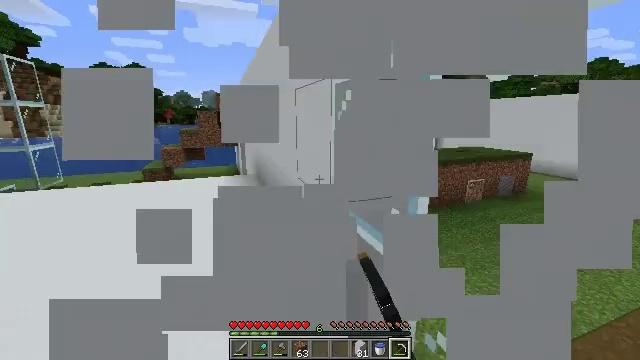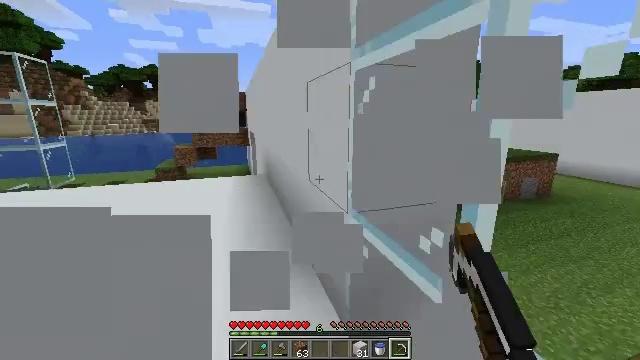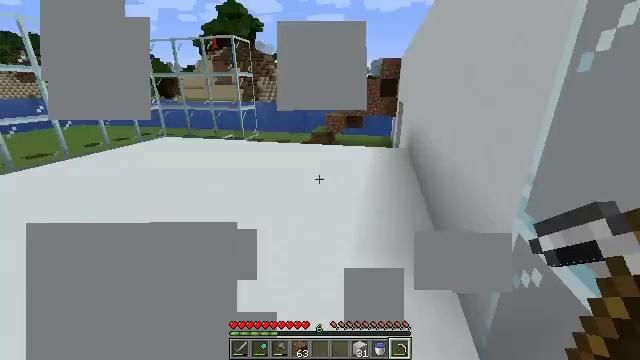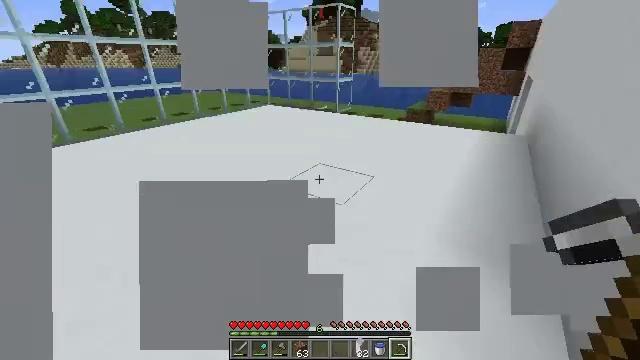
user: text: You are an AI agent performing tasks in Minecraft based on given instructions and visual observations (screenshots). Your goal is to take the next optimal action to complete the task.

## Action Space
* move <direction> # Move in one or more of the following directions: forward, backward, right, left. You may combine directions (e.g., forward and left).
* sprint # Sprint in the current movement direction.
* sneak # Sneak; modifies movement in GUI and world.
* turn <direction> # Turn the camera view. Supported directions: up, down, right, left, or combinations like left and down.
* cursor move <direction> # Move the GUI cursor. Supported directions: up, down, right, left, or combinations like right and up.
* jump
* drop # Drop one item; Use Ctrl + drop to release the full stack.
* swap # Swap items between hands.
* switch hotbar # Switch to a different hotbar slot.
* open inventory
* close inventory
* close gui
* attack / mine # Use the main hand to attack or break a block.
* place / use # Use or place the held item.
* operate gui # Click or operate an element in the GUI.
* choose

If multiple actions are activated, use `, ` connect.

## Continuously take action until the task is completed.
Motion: motion action
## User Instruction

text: Gather white concrete for building projects.
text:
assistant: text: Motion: move forward, turn left
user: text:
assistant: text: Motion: move forward, turn left and down
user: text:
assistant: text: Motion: move forward, turn left and down
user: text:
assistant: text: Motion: turn down